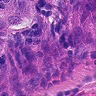
Metastatic tissue present: yes